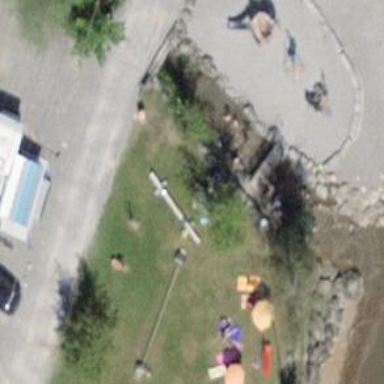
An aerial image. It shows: Fitness station in leisure land area.